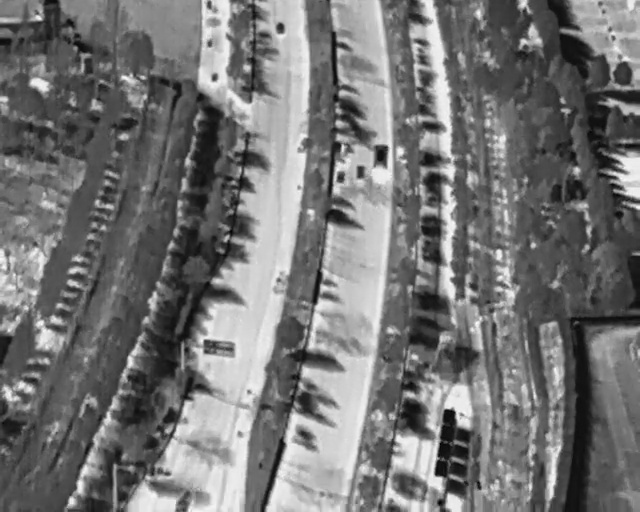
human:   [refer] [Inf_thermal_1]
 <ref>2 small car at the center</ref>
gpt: <box>[[54, 32, 57, 34, 2], [52, 33, 54, 35, 2]]</box>